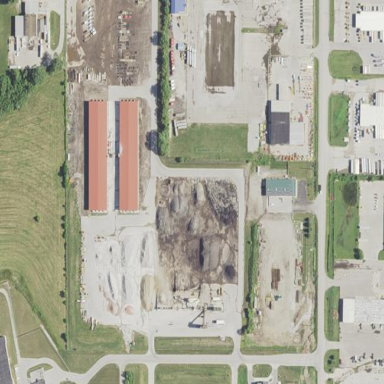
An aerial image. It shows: Industrial area.